Question: I am developing MVC application.
I am in situation that, I want to call the method of controller from View.
I don't want to use the Submit button (If I use it goes to create method.) either I dont want to use ajax ....
I want to know that what are ways to call the method of controller from view...
Other than submitting form process or other than ajax call.
Ex. I have a form in which user fills all the data and save it... After submit button it saves the data in DB and Saved data displayed. Now, After saving I want to transfer/pass that data from that view to another view... but I cant find appropriate method for it.
Please check image below...
I have this view after saving...now when I click on 'Click Here' Link , I want to pass the same data to another view to show the preview... some other format...
So I am stuck on how to pass the same data ? I cant use submit as it already saved... I cant use ajax as its not partial stuff... I want to pass the entire to to another view...

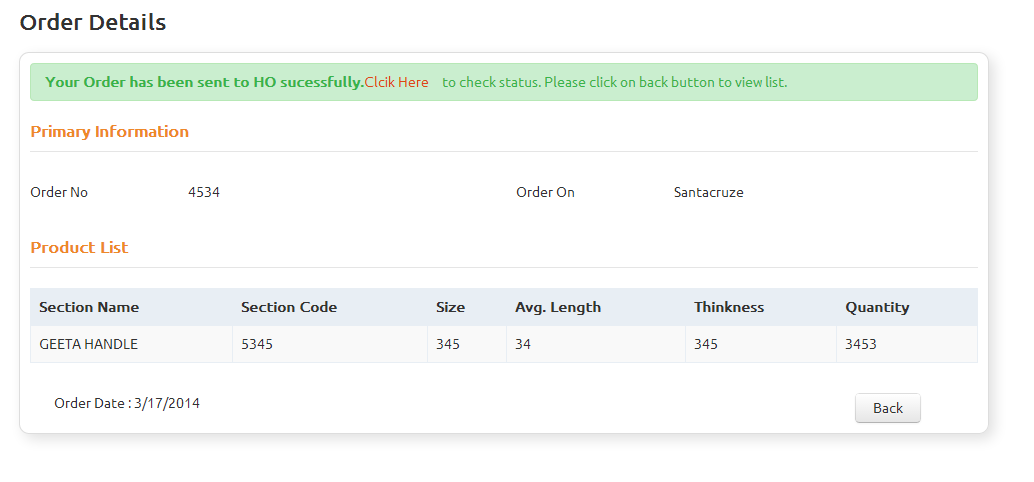
Answer: If you have the order saved in a database on the server, you would typically pass through the ID, rather than the "entire data" to the controller method, and reload the data from the DB in order to render the other view. Is this what you're after?
View code:
'''
...sent successfully. @Html.ActionLink("Click Here", "Status", new { id = Model.Id }) to check status
'''
Controller Code:
'''
public ActionResult Status(int id)
{
var order = Repository.Get<Order>(id);
return View(order);
}
'''